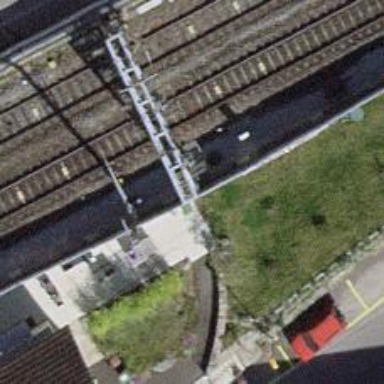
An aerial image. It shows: Railway signal.